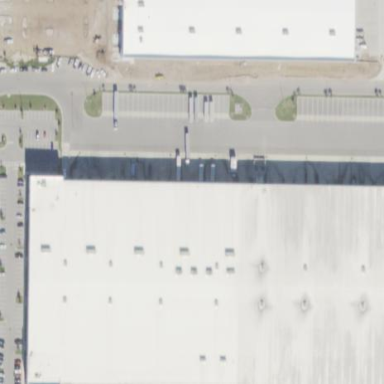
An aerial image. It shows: Warehouse building.